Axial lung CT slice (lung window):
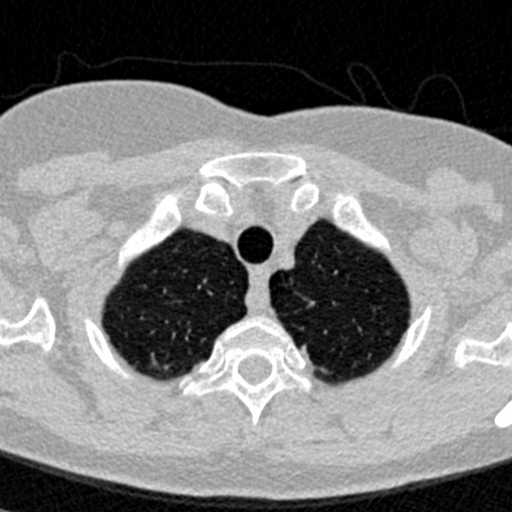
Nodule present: no